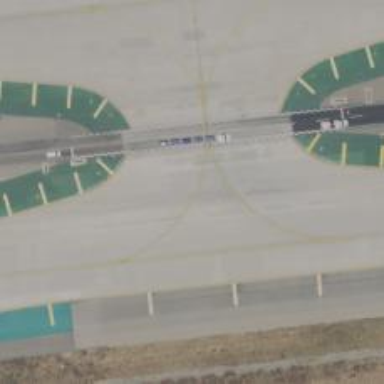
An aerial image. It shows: Image of taxiway at airport.